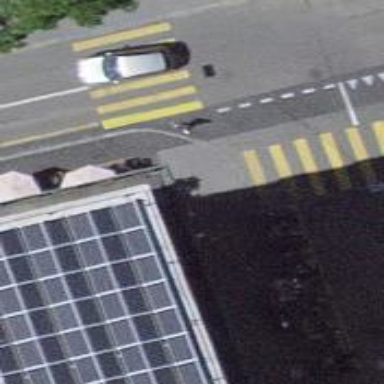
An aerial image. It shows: Kerb barrier.